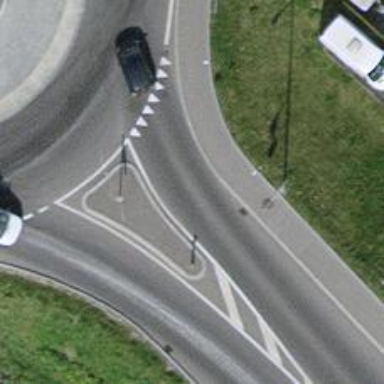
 featuring lane for cyclists on both sides."